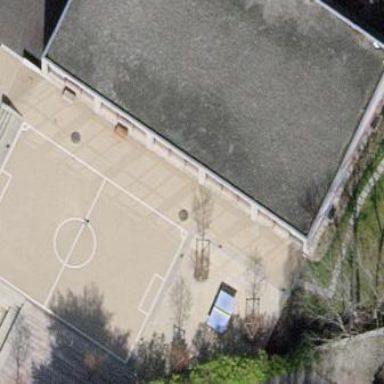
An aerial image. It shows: Soccer pitch designated for leisure and sports activities.